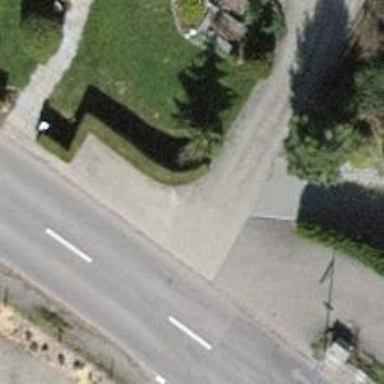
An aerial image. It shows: Hedge barrier.